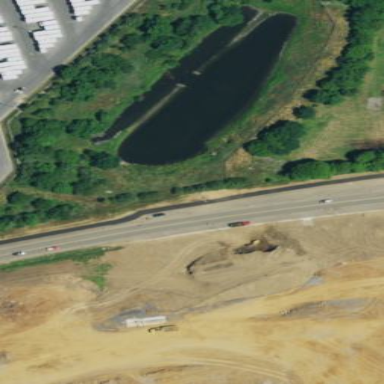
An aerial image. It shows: Infiltration basin used for land drainage.